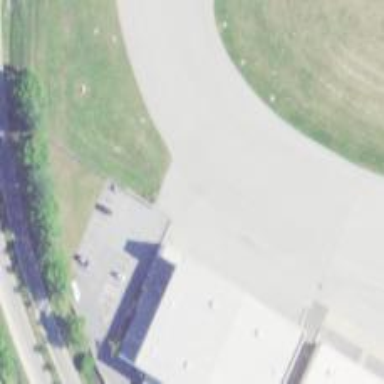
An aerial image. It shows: Image showing helipad at airport.